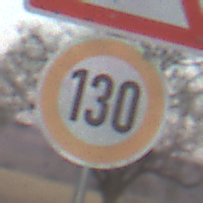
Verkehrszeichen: Geschwindigkeit130
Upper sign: KurveRechts
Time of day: SunriseSunset
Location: Outdoor (Nature)
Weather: Clear
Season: Winter
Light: Natural